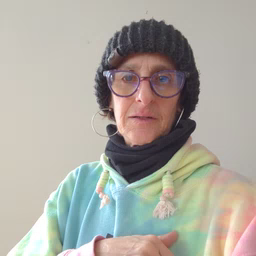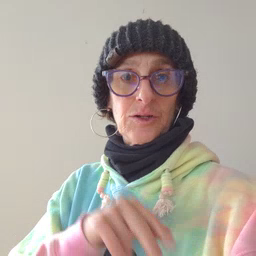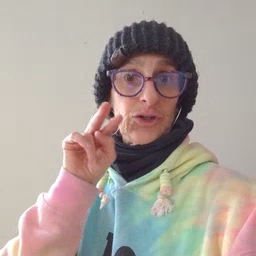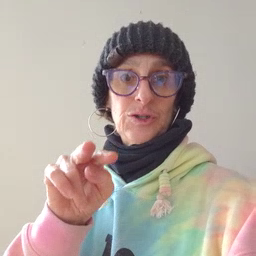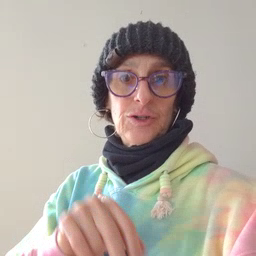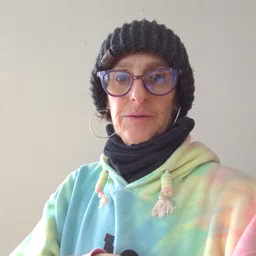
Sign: look